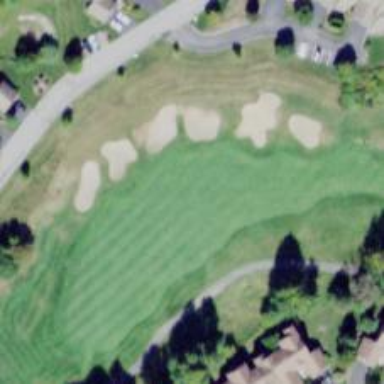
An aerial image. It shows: Golf hole.